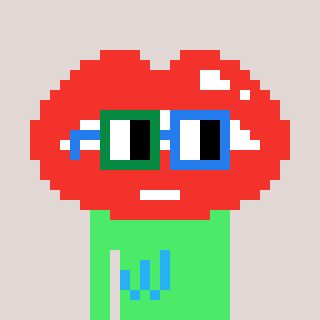
a pixel art character with square green and blue glasses, a lips-shaped head and a teal-colored body on a warm background